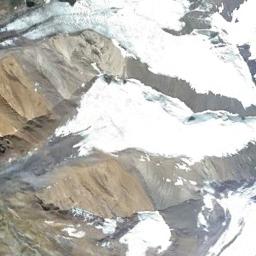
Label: snowberg